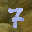
Label: 7